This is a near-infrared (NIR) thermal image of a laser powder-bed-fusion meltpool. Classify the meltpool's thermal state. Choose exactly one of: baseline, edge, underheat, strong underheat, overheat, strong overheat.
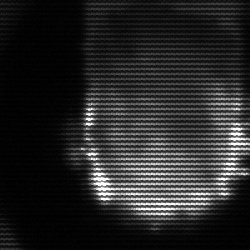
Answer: baseline